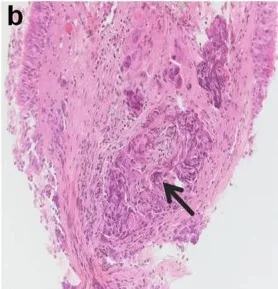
A novel HER3 somatic mutation in NSCLC. H&E stained section of transbronchial biopsy specimen showing nests of poorly differentiated adenocarcinoma (arrow) infiltrating the bronchial mucosa (original magnification, x20), c.
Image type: pathology (h&e)